Question: I'm an ICT student, I've gotten classes on several subjects: coding(C#, Java), webdevelopment(XHTML, CSS, JavaScript, PHP), databases(MySQL), Computertech(ASM coding, pc-architecture), Datacom(Cisco networking).
But I still wonder, how do you go about setting up a real big webproject, which requires dedicated servers.
I've been doing this for 2 years now, I'll probably graduate in another year or 2, but I haven't come about setting up something big and having to spend loads of time to configure it.
I don't even know how to set up a dedicated server. It'll probably live after its namesake: being dedicated to one task. But still, what does that look like? How do I work with it when I have to check things on it? How do I optimize it? How do I set up swift interaction with the other server(s) and how do I keep server load and bandwidth usage down.
These are all questions my school can't answer for me, simply because they have a set of courses to give and can't step outside that. As for me doing it myself, I can't afford stuff like that. And I don't like renting stuff like that either. You give money for some servers that are located several hundred miles away. I don't want that, I want the server within walking distance. I need to be able to walk up to that machine and configure it myself. Yet that's pretty unrealistic, financially speaking.
Also, when I think of servers, I think of this stuff:

Is it cliche to think all good servers look like that?
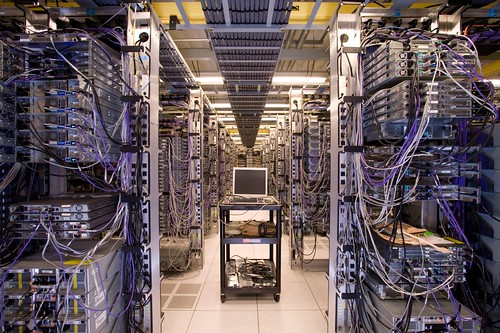
Answer: Dedicated servers don't have to be dedicated to just one task, they may also be used for many different tasks. A dedicated server is named so because it gives one customer full access over the entire server rather than for example shared hosting where the customer only gets to use a certain amount of resources before they are asked to leave.
As for working with dedicated servers, that relies entirely on what OS it is running, if it is running Windows you will most likely be RDC'ing into the server to maintain it, if it is running some flavour of Unix or Linux you will most likely SSH into it giving you a terminal. It varies greatly depending on your end goal!
Optimisation in terms of what? If you want to optimise web applications you load test them, if you want to optimise the data storage you test your application to make sure it is making the best use of the storage backend you have decided to use. The question is vague and does not give any examples of what you are looking for.
Load balancing is an entirely different subject than using dedicated servers. It is a piece of hardware/software that acts as the front end for a bunch of servers and it picks the server with the least amount of load to serve the request to the user. There are many different pieces of software out there that do load balancing, as well as hardware that will accomplish the same feat.
And yes, it is very cliche to think all servers look like that. A server can be your standard off the shelf hardware stuck in a standard PC case. It does not have to be a certain size, it does not have to be mounted in a rack.
As for your school having a very set class schedule and classes, you should consider asking them for a tour of their "datacenter" so you can see what their set-up looks like. You may also consider asking them for more information, and or seeing if they are open to explaining and or helping you learn what you seek to learn!
If you happen to have a second computer lying around, that you can run something like Linux you can start experimenting and learning. It is cheap, and won't cost you a whole lot. Personally I have multiple computers with various different OS's on them so that I can experiment.